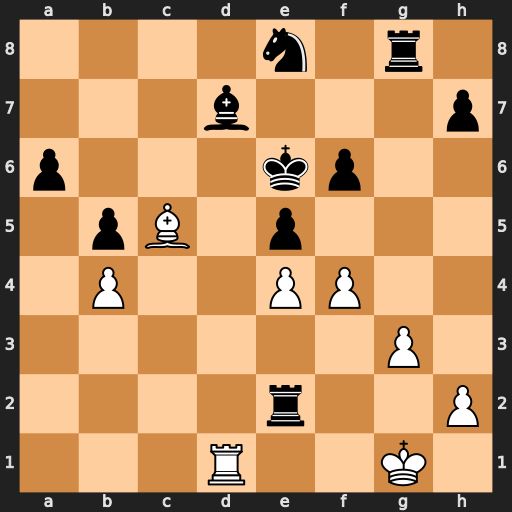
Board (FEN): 4n1r1/3b3p/p3kp2/1pB1p3/1P2PP2/6P1/4r2P/3R2K1
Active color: w
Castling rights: -
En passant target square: -
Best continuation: f5+ Kf7 Rxd7#